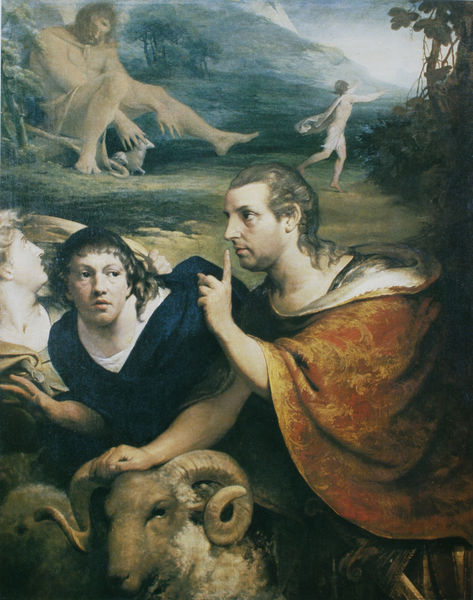
Titel: Portraits of Barry and Burke in the Characters of Ulysses and a Companion fleeing from the Cave of Polyphemus
Künstler: James Barry
Standort: Cork
Institution: Crawford Art Gallery
Schlagwörter: akt, baum, berg, blau, blätter, dunkel, gemälde, gott, hand, himmel, kopf, laub, mann, meer, nackt, schatten, umhang, wasser, weiß, wolken, bäume, gelb, grün, landschaft, menschen, ocker, äste, braun, finger, frau, frisur, frisuren, geste, grau, haar, hintergrund, licht, marmor, mund, männer, nacht, nase, orange, profil, schwarz, szene, türkis, vordergrund, blick, rasen, rot, tier, tiere, weg, wiese, beige, gespräch, malerei, muster, gesichter, arm, arme, augen, bibel, blicke, entsetzen, falten, gesicht, inkarnat, hals, horn, öl, feld, ferne, horizont, natur, weite, wind, busch, büsche, auge, gewand, gold, haare, mantel, stoff, drei, gewänder, kind, lippen, locken, wald, engel, skulptur, fell, schiff, düster, zwei, berge, berghang, gebirge, hang, drei männer, wolle, zeigefinger, detail, büste, plastik, junge, wange, flucht, lamm, schaf, geheimnis, lichtung, nakt, gefahr, fliehen, flüstern, mythologie, brokat, fragment, schweigen, jüngling, mudn, christlich, toga, mythologisch, sage, fabelwesen, historienmalerei, back, malerie, heimlich, grpn, balu, heilige, hörner, arkadien, odysseus, heilig, david, bock, schafe, hammel, hirte, hirten, schäfer, welt, ziege, unwesen, fantasie, ungeheuer, sohn, tänzer, untier, pssst, pst, grichisch, leise, warnung, widder, prunkvoll, erzählung, ratte, steinbock, schöpfung, riese, einäugig, zyklop, schafsbock, polyphem, gigant, goliath, achtung, nae, blauz, mahnen, odyseus, ermahnung, fweiss, #haare, leis, mekrwürdig